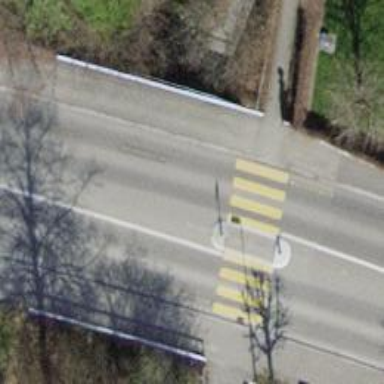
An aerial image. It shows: Primary highway bridge with asphalt surface and designated cycle lane.